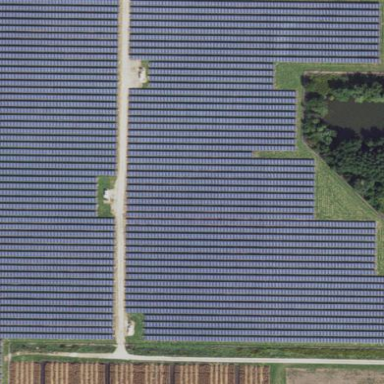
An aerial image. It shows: Solar power plant using photovoltaic technology.